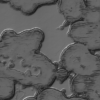
Label: not_dusty